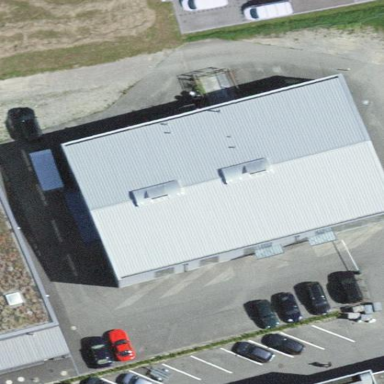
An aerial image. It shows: Commercial building with car shop.